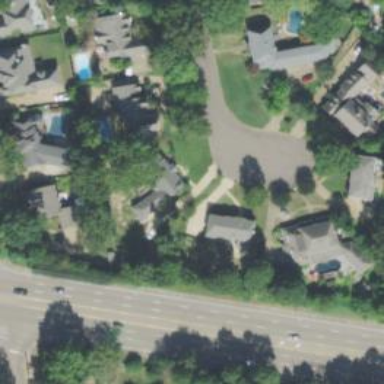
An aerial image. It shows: Driveway leading to service road.